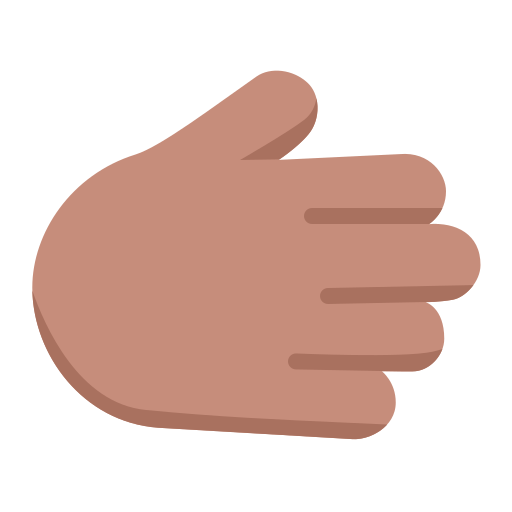
rightwards hand flat